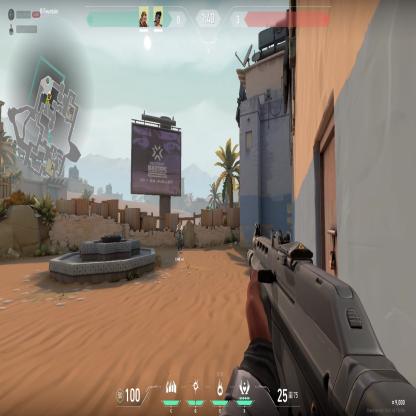
Label: teammate